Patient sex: M
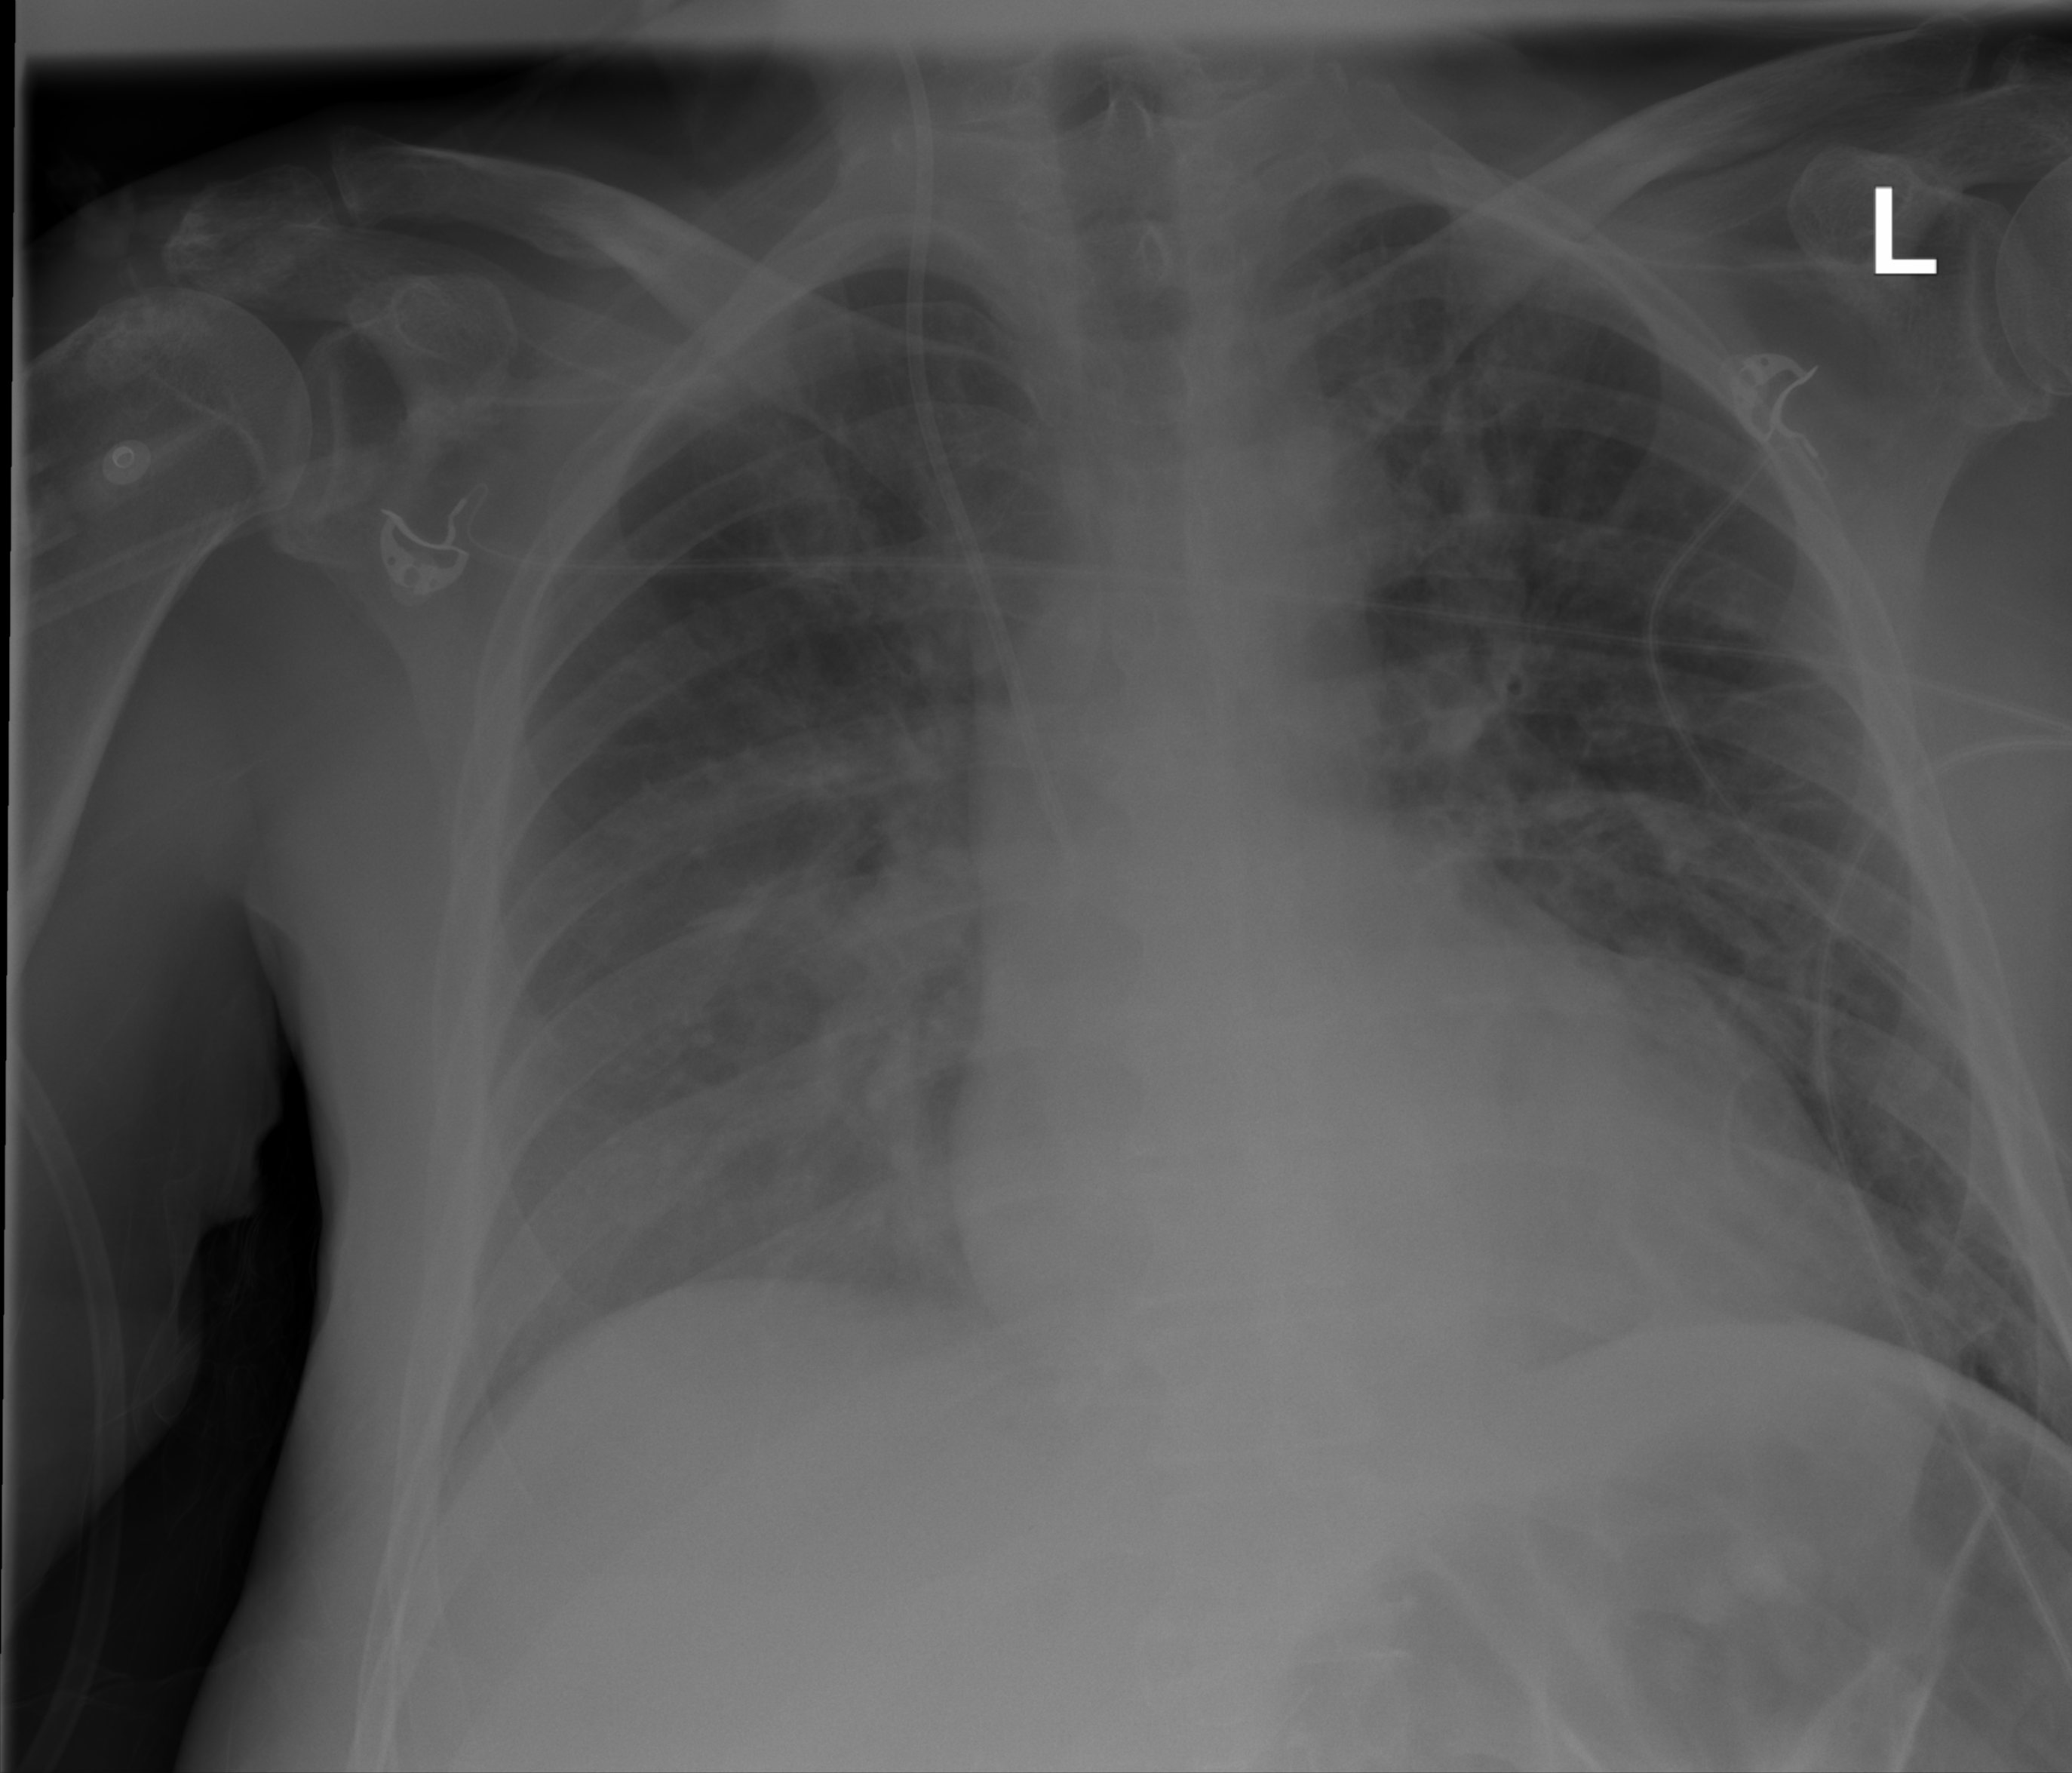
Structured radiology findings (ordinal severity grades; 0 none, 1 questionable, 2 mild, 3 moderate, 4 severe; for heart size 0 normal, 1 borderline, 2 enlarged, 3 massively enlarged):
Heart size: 0
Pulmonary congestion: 2
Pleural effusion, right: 0
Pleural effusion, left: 0
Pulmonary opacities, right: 0
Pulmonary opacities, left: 0
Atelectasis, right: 2
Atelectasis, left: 0